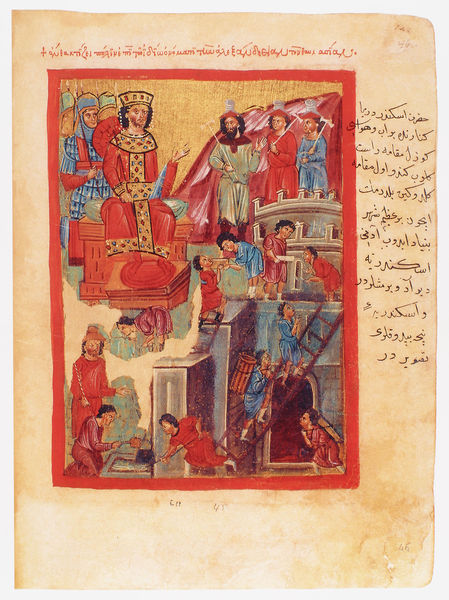
Titel: Der griechische Alexanderroman
Institution: Venedig, Hellenic Institute Codex Gr. 5
Schlagwörter: blau, feuer, mann, wasser, gelb, grün, menschen, sitzen, stadt, bunt, grau, hut, hüte, männer, tür, gebäude, haus, rot, alt, architektur, diener, hermelin, pelz, rahmen, bild, gold, krone, kinder, turm, schrift, papier, mauer, rand, arbeiter, figuren, leiter, kaiser, könig, soldaten, thron, tor, zinnen, eingang, buch, burg, orient, palast, seite, illustration, text, schriften, soldat, ritter, rüstung, buchseite, pergament, portal, arabisch, handwerker, antik, mittelalter, tempel, arabien, bau, sklaven, abbildung, zepter, zelt, bauen, buchillustration, buchmalerei, alexander, fehlstellen, belagerung, äxte, krohne, ch, buvh, schrifg, kopten, thrn, szepte, kopften